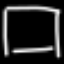
Label: square